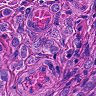
Metastatic tissue present: yes